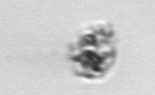
Label: detritus